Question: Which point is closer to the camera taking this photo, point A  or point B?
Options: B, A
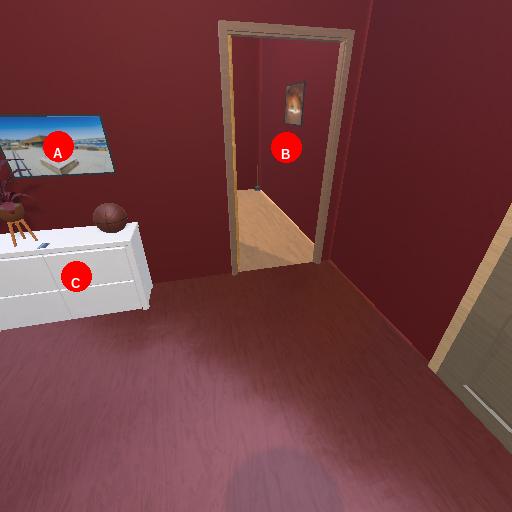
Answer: B